Question: Its possible to store text of a nested element in variable using jQuery? In my case, the content is 'SEO SEM'.
The only reference I have is the first class named 'event_490' and I want to get the content of the child element with class 'evcal_event_title' that is equal to 'Seo SEM'.

'''
<div class="evo_lightbox_body eventon_list_event evo_pop_body evcal_eventcard event_489">
<div class="evopop_top" style="border-left-width: 3px; border-left-style: solid; border-left-color: rgb(33, 119, 189);">
<span class="ev_ftImg" data-img="http://localhost/academia/wp-content/uploads/2016/05/JBW2PXDOL6.jpg" data-thumb="http://localhost/academia/wp-content/uploads/2016/05/JBW2PXDOL6.jpg" style="background-image:url(http://localhost/academia/wp-content/uploads/2016/05/JBW2PXDOL6.jpg)"></span>
<span class="evcal_cblock " data-bgcolor="#2177bd" data-smon="junho" data-syr="2016">
<em class="evo_date">
<span class="start">11<em>jun</em>
</span>
<span class="end"> - 12</span>
</em>
<em class="evo_time">
<em class="evo_day">jun 11</em>
<span class="start">9:00</span>
<em class="evo_day end">jun 12</em></em>
<em class="clear"></em>
</span>
<span class="evcal_desc evo_info hide_eventtopdata " data-location_status="false">
<span class="evo_above_title"></span>
<span class="evcal_desc2 evcal_event_title" itemprop="name">Digital Stratety</span>
<span class="evo_below_title">
<span class="evcal_event_subtitle">09:00 - 18:00 | 16h | 155EUR</span>
</span>
<span class="evcal_desc_info"></span>
<span class="evcal_desc3"></span>
</span><em class="clear"></em>
</div>
</div>
'''
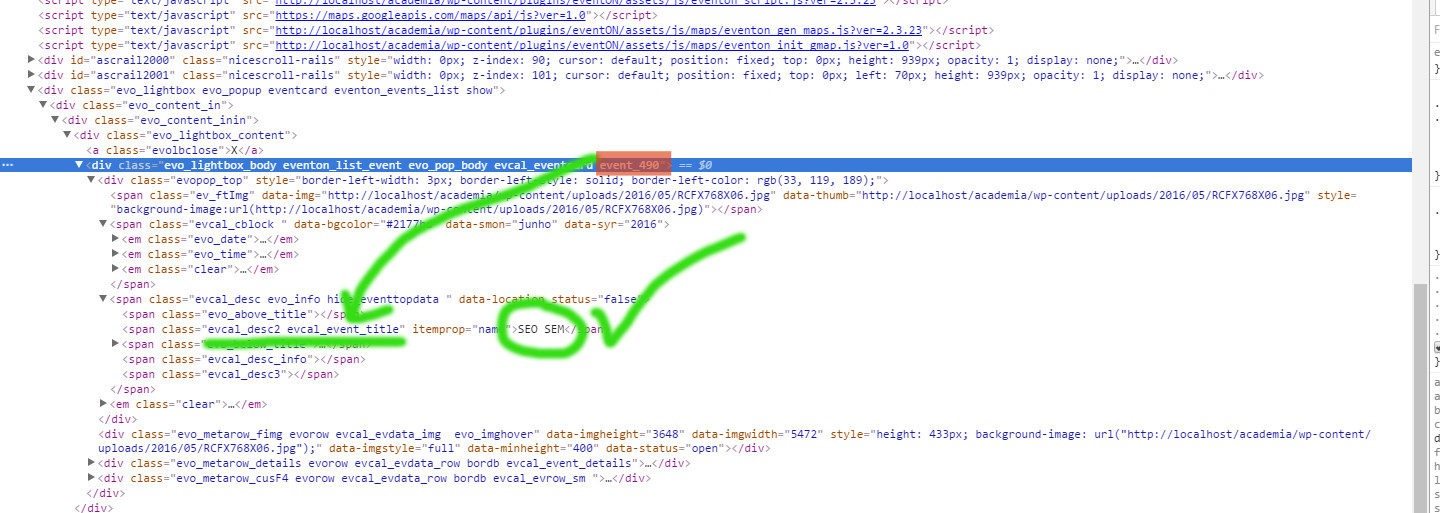
Answer: If the classes are not duplicated in the page you could just use class selectors '.' and 'text()' function :
'''
$('.event_490 .evcal_event_title').text();
'''
Hope this helps.